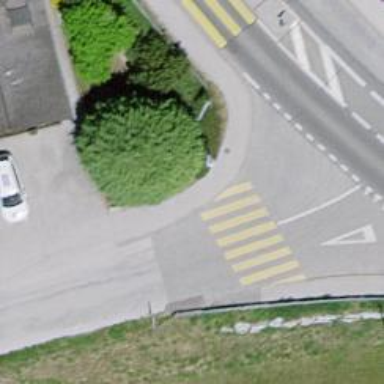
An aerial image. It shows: Marked zebra crossing on the road.